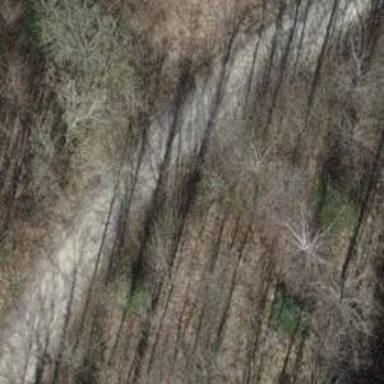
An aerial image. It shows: Track with very rough surface.